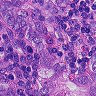
Metastatic tissue present: yes